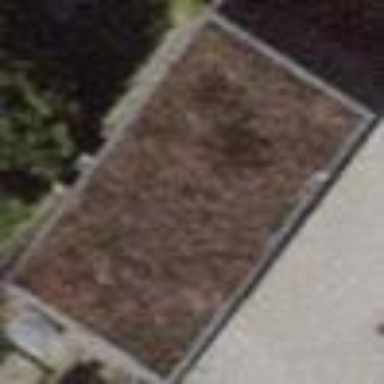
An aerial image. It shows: Group of garages.